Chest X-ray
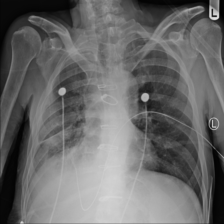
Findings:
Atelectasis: negative
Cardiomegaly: negative
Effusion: negative
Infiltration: negative
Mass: negative
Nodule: negative
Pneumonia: negative
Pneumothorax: negative
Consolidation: negative
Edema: negative
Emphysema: negative
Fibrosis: negative
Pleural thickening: positive
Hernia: negative